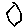
Label: hexagon